Question: I have built the following "system" from and a .
I am trying to implement just following two transitions in the system.
1. When the Green Circle is dragged, both the Green and Blue circle should rotate about the Red center, in the direction of drag.
2. When the Red center is dragged, the whole system should get dragged with it accordingly(like a monolith).
I have tried to implement it but facing a problem.
Both the transitions are working fine when done alone.
i.e. When the application starts, and you try to drag Green circle, whole system perfectly rotates about Red circle. Similarly, on startup, when Red circle is dragged, everything gets dragged fine.
When either of these drags are tried after the other, shapes flow away from each other !!
Please suggest what may be causing this behavior., as I am still new to Animations in JavaFx and this obviously is not the best code to solve the problem.
following is my code:
'''
import javafx.application.Application;
import javafx.scene.Scene;
import javafx.scene.layout.Pane;
import javafx.scene.paint.Color;
import javafx.scene.shape.Circle;
import javafx.scene.shape.Line;
import javafx.scene.transform.Rotate;
import javafx.scene.transform.Translate;
import javafx.stage.Stage;
public class SpindleAndWheel extends Application
{
Circle circle;
Circle oppositeCircle;
Circle pivot;
Line spindle;
Rotate rotateCircle, rotateOppositeCircle;
Translate translateCircle, translateOppositeCircle;
Translate translateCircleBack, translateOppositeCircleBack;
Translate dragTranslateCircle, dragTranslatePivot, dragTranslateOppositeCircle, dragTranslateSpindle;
double dragInitX, dragInitY;
double dragInitTheta;
double theta1,theta2;
double angleOfRotation;
double dragPivotInitX,dragPivotInitY,systemDragOffsetX,systemDragOffsetY;
double dragTranslateCircleBackupX,dragTranslatePivotBackupX, dragTranslateOppositeCircleBackupX, dragTranslateSpindleBackupX;
double dragTranslateCircleBackupY,dragTranslatePivotBackupY, dragTranslateOppositeCircleBackupY, dragTranslateSpindleBackupY;
@Override
public void start(Stage primaryStage) throws Exception
{
Stage stage = new Stage();
stage.setMinHeight(500);
stage.setMinWidth(500);
Pane root = new Pane();
circle = new Circle(150, 150, 30);
oppositeCircle = new Circle(350, 350, 30);
pivot = new Circle(250, 250, 5);
spindle = new Line(150, 150, 350, 350);
/**************** Initializing Shapes **********/
circle.setFill(Color.GREEN.deriveColor(1, 1, 1, 0.35));
circle.setStroke(Color.GREEN);
oppositeCircle.setFill(Color.BLUE.deriveColor(1, 1, 1, 0.35));
oppositeCircle.setStroke(Color.BLUE);
pivot.setFill(Color.RED.deriveColor(1, 1, 1, 0.35));
pivot.setStroke(Color.RED);
spindle.setStrokeWidth(3);
spindle.setStroke(Color.BLACK.deriveColor(1, 1, 1, 0.35));
/****************************************************/
/**************** Initializing Animations **********/
rotateCircle = new Rotate(0, 0, 0);
translateCircle = new Translate(0, 0);
translateCircleBack = new Translate(0, 0);
dragTranslateCircle = new Translate(0, 0);
rotateOppositeCircle = new Rotate(0, 0, 0);
translateOppositeCircle = new Translate(0, 0);
translateOppositeCircleBack = new Translate(0, 0);
dragTranslateOppositeCircle = new Translate(0, 0);
dragTranslatePivot = new Translate(0, 0);
dragTranslateSpindle = new Translate(0, 0);
/****************************************************/
/**************** Adding Animations **************/
circle.getTransforms().addAll(translateCircle, rotateCircle, translateCircleBack, dragTranslateCircle);
oppositeCircle.getTransforms().addAll(translateOppositeCircle, rotateOppositeCircle, translateOppositeCircleBack, dragTranslateOppositeCircle);
pivot.getTransforms().addAll(dragTranslatePivot);
spindle.getTransforms().addAll(dragTranslateSpindle);
/****************************************************/
Scene scene = new Scene(root);
stage.setScene(scene);
root.getChildren().addAll(circle,oppositeCircle,pivot,spindle);
stage.show();
/** Get angle of point of click with
* point of rotation, before drag begins **/
circle.setOnMousePressed(event -> {
dragInitX = event.getSceneX();
dragInitY = event.getSceneY();
dragInitTheta = angleOfRotation + dragInitTheta;
double initialSlope;
double pointOfRotationX,pointOfRotationY;
pointOfRotationY = pivot.getCenterY() + dragTranslatePivot.getY();
pointOfRotationX = pivot.getCenterX() + dragTranslatePivot.getX();
initialSlope = Math.atan((dragInitY - (pointOfRotationX)) / (dragInitX - (pointOfRotationY)));
theta1 = Math.toDegrees(initialSlope);
if (dragInitX < pointOfRotationX)
theta1 = (360 + theta1) % 360;
else
theta1 = 180 + theta1;
});
/********************************************/
/** Get angle of point of drags with
* point of rotation, when the drag is on **/
circle.setOnMouseDragged(event -> {
double finalSlope;
double pointOfRotationX,pointOfRotationY;
pointOfRotationY = pivot.getCenterY() + dragTranslatePivot.getY();
pointOfRotationX = pivot.getCenterX() + dragTranslatePivot.getX();
finalSlope = Math.atan((event.getSceneY() - (pointOfRotationX)) / (event.getSceneX() - (pointOfRotationY)));
theta2 = Math.toDegrees(finalSlope);
if (event.getSceneX() < pointOfRotationX)
theta2 = (360 + theta2) % 360;
else
theta2 = 180 + theta2;
angleOfRotation = theta2 - theta1;
translateCircle.setX(pointOfRotationX);
translateCircle.setY(pointOfRotationY);
rotateCircle.setAngle(angleOfRotation + dragInitTheta);
translateCircleBack.setX(-pointOfRotationX);
translateCircleBack.setY(-pointOfRotationY);
translateOppositeCircle.setX(pointOfRotationX);
translateOppositeCircle.setY(pointOfRotationY);
rotateOppositeCircle.setAngle(angleOfRotation + dragInitTheta);
translateOppositeCircleBack.setX(-pointOfRotationX);
translateOppositeCircleBack.setY(-pointOfRotationY);
spindle.setRotate(angleOfRotation + dragInitTheta);
});
/********************************************/
/** Relocate the whole system when the point of
* rotation is dragged **/
pivot.setOnMousePressed(event -> {
dragPivotInitX = event.getSceneX();
dragPivotInitY = event.getSceneY();
dragTranslateCircleBackupX = dragTranslateCircle.getX();
dragTranslateCircleBackupY = dragTranslateCircle.getY();
dragTranslatePivotBackupX = dragTranslatePivot.getX();
dragTranslatePivotBackupY = dragTranslatePivot.getY();
dragTranslateOppositeCircleBackupX = dragTranslateOppositeCircle.getX();
dragTranslateOppositeCircleBackupY = dragTranslateOppositeCircle.getY();
dragTranslateSpindleBackupX = dragTranslateSpindle.getX();
dragTranslateSpindleBackupY = dragTranslateSpindle.getY();
});
pivot.setOnMouseDragged(event -> {
systemDragOffsetX = event.getSceneX() - dragPivotInitX;
systemDragOffsetY = event.getSceneY() - dragPivotInitY;
dragTranslateCircle.setX(dragTranslateCircleBackupX + systemDragOffsetX);
dragTranslateCircle.setY(dragTranslateCircleBackupY + systemDragOffsetY);
dragTranslatePivot.setX(dragTranslatePivotBackupX+ systemDragOffsetX);
dragTranslatePivot.setY(dragTranslatePivotBackupY+ systemDragOffsetY);
dragTranslateOppositeCircle.setX(dragTranslateOppositeCircleBackupX+ systemDragOffsetX);
dragTranslateOppositeCircle.setY(dragTranslateOppositeCircleBackupY+ systemDragOffsetY);
dragTranslateSpindle.setX(dragTranslateSpindleBackupX+ systemDragOffsetX);
dragTranslateSpindle.setY(dragTranslateSpindleBackupY + systemDragOffsetY);
});
/********************************************/
}
public static void main(String[] args)
{
launch(args);
}
}
'''
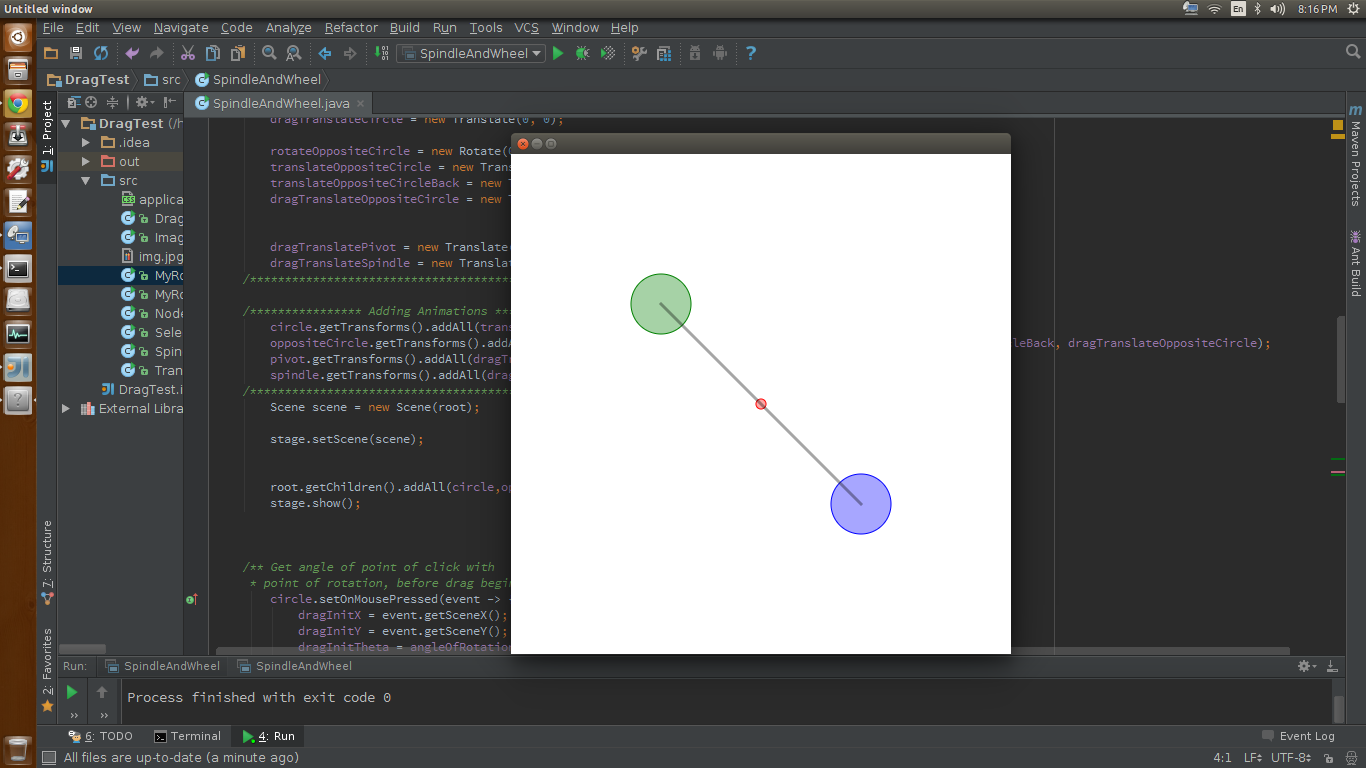
Answer: Nice approach, but as you have already found out, it has a main drawback: after applying one transformation, the other is not well performed. The reason for that is on the way you define the transformations. Besides, assigning so many transformations leads to a complex system, hard to mantain.
My proposal is far more simple: just wrap all your shapes in one 'Group', and only transform this group, translating it when you drag the pivot, or rotating it over the pivot, when you drag the circle. Note that you can use here 'setPivotX()' and 'setPivotY()' to indicate the actual point of rotation.
As you can see, you will need just two transformations, and more important, you won't have any side effect of applying in any order any of them.
As the OP correctly states, there was a mistake in the rotation calculations. For the sake of completeness, I've edited my answer to show the correct code.
'''
private Circle circle;
private Circle oppositeCircle;
private Circle pivot;
private Line spindle;
private Group group;
private Rotate rotateGroup;
double dragInitTheta;
double theta1,theta2;
double angleOfRotation;
private Translate translateGroup;
private double dragTranslateGroupBackupX, dragTranslateGroupBackupY;
private double dragPivotInitX,dragPivotInitY,systemDragOffsetX,systemDragOffsetY;
@Override
public void start(Stage stage){
circle = new Circle(150, 150, 30);
oppositeCircle = new Circle(350, 350, 30);
pivot = new Circle(250, 250, 5);
spindle = new Line(150, 150, 350, 350);
group = new Group(circle,oppositeCircle,pivot,spindle);
/**************** Initializing Shapes **********/
circle.setFill(Color.GREEN.deriveColor(1, 1, 1, 0.35));
circle.setStroke(Color.GREEN);
oppositeCircle.setFill(Color.BLUE.deriveColor(1, 1, 1, 0.35));
oppositeCircle.setStroke(Color.BLUE);
pivot.setFill(Color.RED.deriveColor(1, 1, 1, 0.35));
pivot.setStroke(Color.RED);
spindle.setStrokeWidth(3);
spindle.setStroke(Color.BLACK.deriveColor(1, 1, 1, 0.35));
/****************************************************/
/**************** Initializing Transforms **********/
rotateGroup = new Rotate(0, 0, 0);
translateGroup = new Translate(0, 0);
/****************************************************/
/**************** Adding Transforms **************/
group.getTransforms().addAll(translateGroup,rotateGroup);
/****************************************************/
Pane root = new Pane(group);
Scene scene = new Scene(root,500,500);
stage.setScene(scene);
stage.show();
/** Get angle of point of click with
* point of rotation, before drag begins **/
circle.setOnMousePressed(event -> {
dragInitTheta = angleOfRotation + dragInitTheta;
double pointOfRotationX = pivot.getCenterX() + translateGroup.getX();
double pointOfRotationY = pivot.getCenterY() + translateGroup.getY();
double initialSlope = Math.atan((event.getSceneY() - pointOfRotationY) / (event.getSceneX() - pointOfRotationX));
theta1 = Math.toDegrees(initialSlope);
if (event.getSceneX() < pointOfRotationX)
theta1 = (360 + theta1) % 360;
else
theta1 = 180 + theta1;
});
/********************************************/
/** Get angle of point of drags with
* point of rotation, when the drag is on **/
circle.setOnMouseDragged(event -> {
double pointOfRotationX = pivot.getCenterX() + translateGroup.getX();
double pointOfRotationY = pivot.getCenterY() + translateGroup.getY();
double finalSlope = Math.atan((event.getSceneY() - pointOfRotationY) / (event.getSceneX() - pointOfRotationX));
theta2 = Math.toDegrees(finalSlope);
if (event.getSceneX() < pointOfRotationX)
theta2 = (360 + theta2) % 360;
else
theta2 = 180 + theta2;
angleOfRotation = theta2 - theta1;
rotateGroup.setPivotX(pivot.getCenterX());
rotateGroup.setPivotY(pivot.getCenterY());
rotateGroup.setAngle(angleOfRotation + dragInitTheta);
});
/********************************************/
/** Relocate the whole system when the point of
* rotation is dragged **/
pivot.setOnMousePressed(event -> {
dragPivotInitX = event.getSceneX();
dragPivotInitY = event.getSceneY();
dragTranslateGroupBackupX = translateGroup.getX();
dragTranslateGroupBackupY = translateGroup.getY();
});
pivot.setOnMouseDragged(event -> {
systemDragOffsetX = event.getSceneX() - dragPivotInitX;
systemDragOffsetY = event.getSceneY() - dragPivotInitY;
translateGroup.setX(dragTranslateGroupBackupX + systemDragOffsetX);
translateGroup.setY(dragTranslateGroupBackupY + systemDragOffsetY);
});
/********************************************/
}
'''